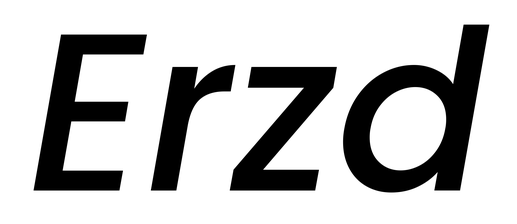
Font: Poppins-MediumItalic